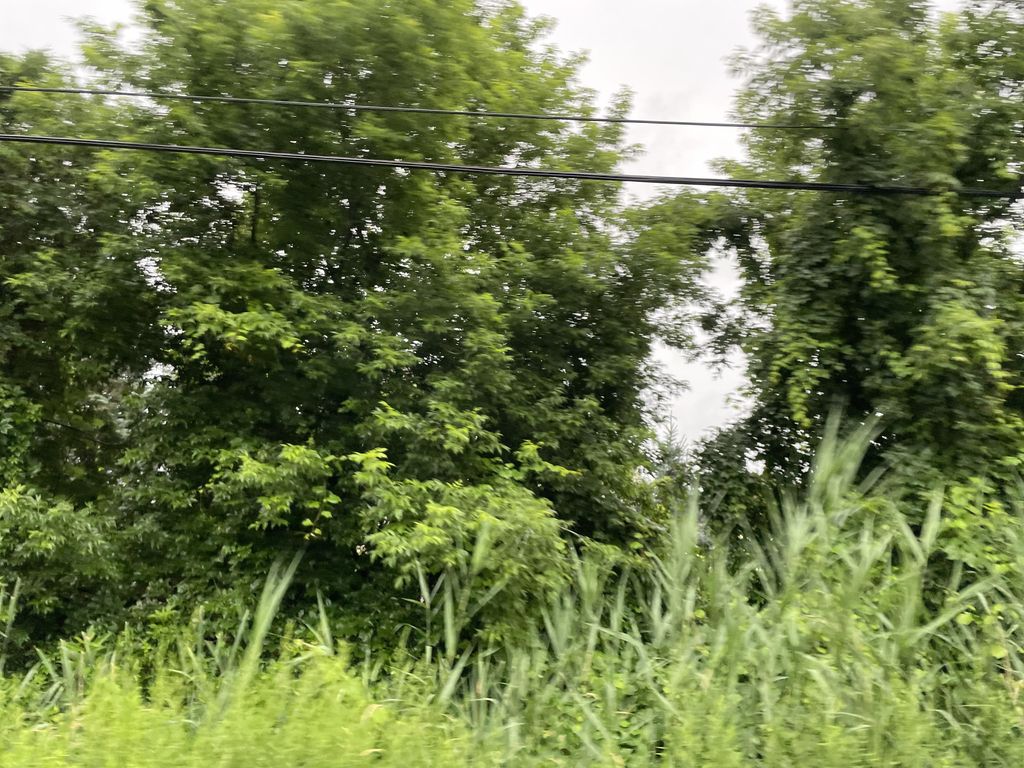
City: kitchener-waterloo